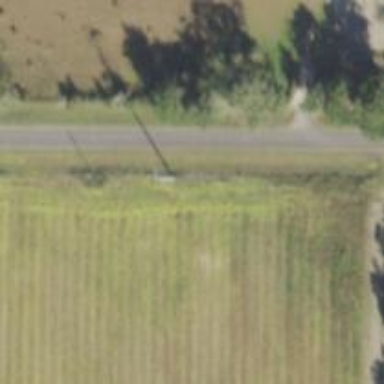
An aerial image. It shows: Power pole.